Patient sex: M
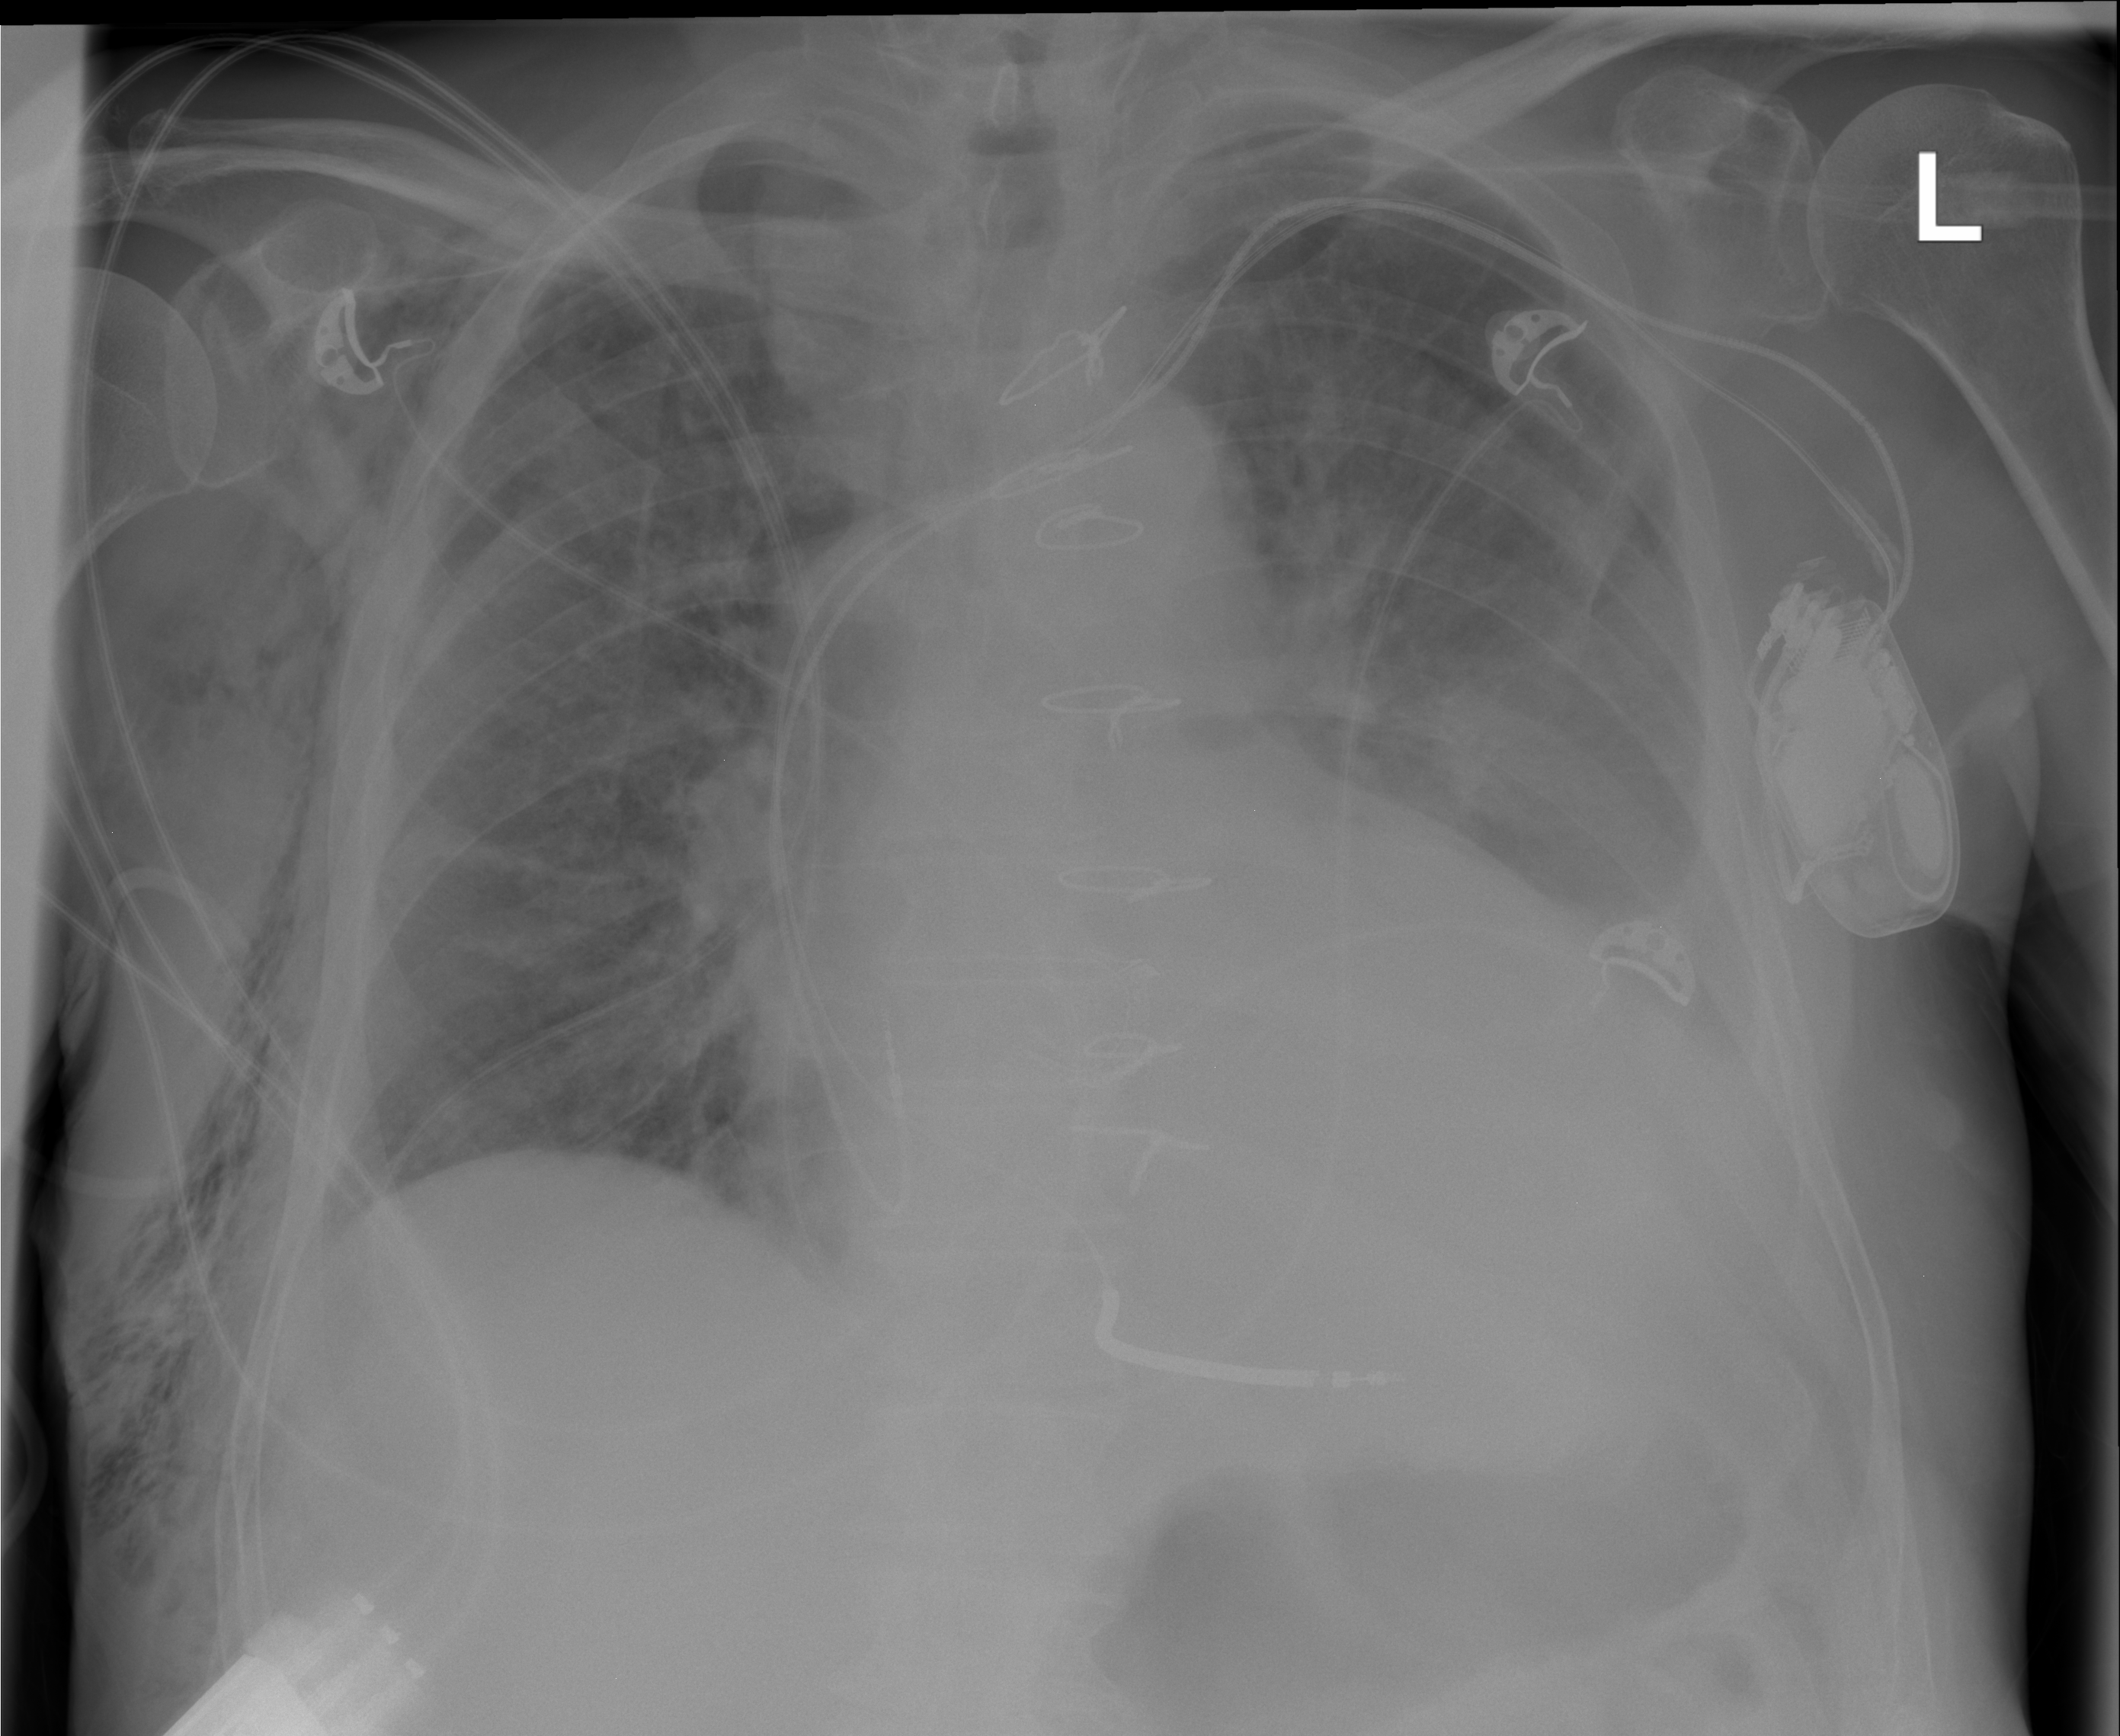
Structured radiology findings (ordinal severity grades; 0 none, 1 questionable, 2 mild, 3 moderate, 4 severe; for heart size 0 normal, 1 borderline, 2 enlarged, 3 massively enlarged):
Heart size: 2
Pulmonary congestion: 3
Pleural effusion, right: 0
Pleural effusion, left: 2
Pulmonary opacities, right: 1
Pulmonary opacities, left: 1
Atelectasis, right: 2
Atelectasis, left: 2